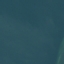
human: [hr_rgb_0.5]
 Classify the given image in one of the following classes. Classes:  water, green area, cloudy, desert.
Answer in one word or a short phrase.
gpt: water